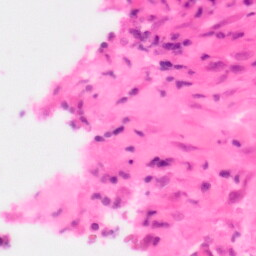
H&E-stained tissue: Colon